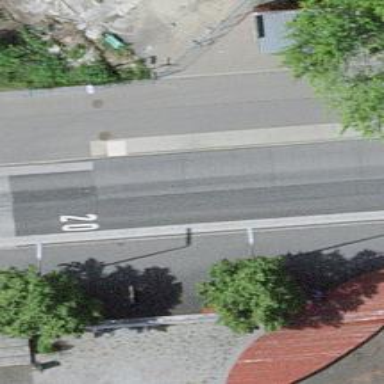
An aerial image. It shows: Living street with asphalt surface. There are sidewalks on both sides of the road.